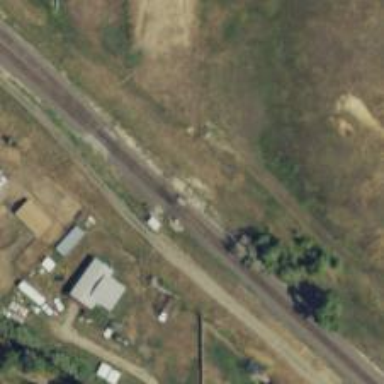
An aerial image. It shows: Railway spur junction.